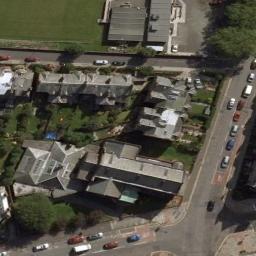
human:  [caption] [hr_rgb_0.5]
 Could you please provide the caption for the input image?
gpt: There is a church in the middle of the grass next to the road .

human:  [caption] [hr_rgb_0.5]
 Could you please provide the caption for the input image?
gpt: A church with a gray roof surrounded by several buildings and roads and trees and lawns .

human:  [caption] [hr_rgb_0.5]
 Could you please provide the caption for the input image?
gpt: This is a church  It has an octagon roof .

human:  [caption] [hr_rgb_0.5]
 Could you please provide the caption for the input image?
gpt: The church with a cross-shaped roof is surrounded by other buildings and some roads .

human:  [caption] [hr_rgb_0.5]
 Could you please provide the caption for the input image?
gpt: A church painted in gray is on a lawn beside some buildings and by the roadside .